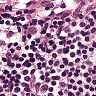
Metastatic tissue present: no